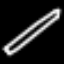
Label: pencil